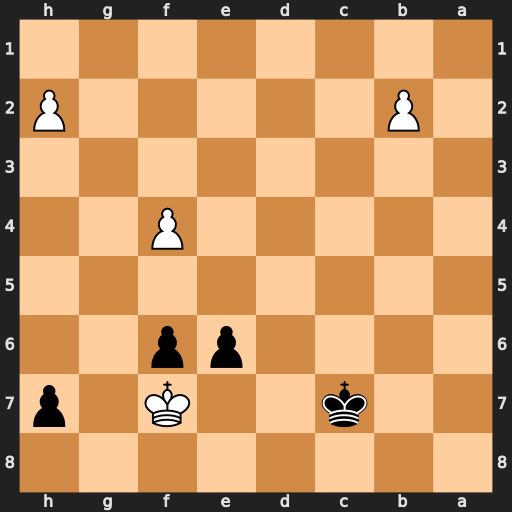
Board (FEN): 8/2k2K1p/4pp2/8/5P2/8/1P5P/8
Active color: b
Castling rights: -
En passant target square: -
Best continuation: e5 fxe5 fxe5